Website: crate-barrel
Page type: orders-overview
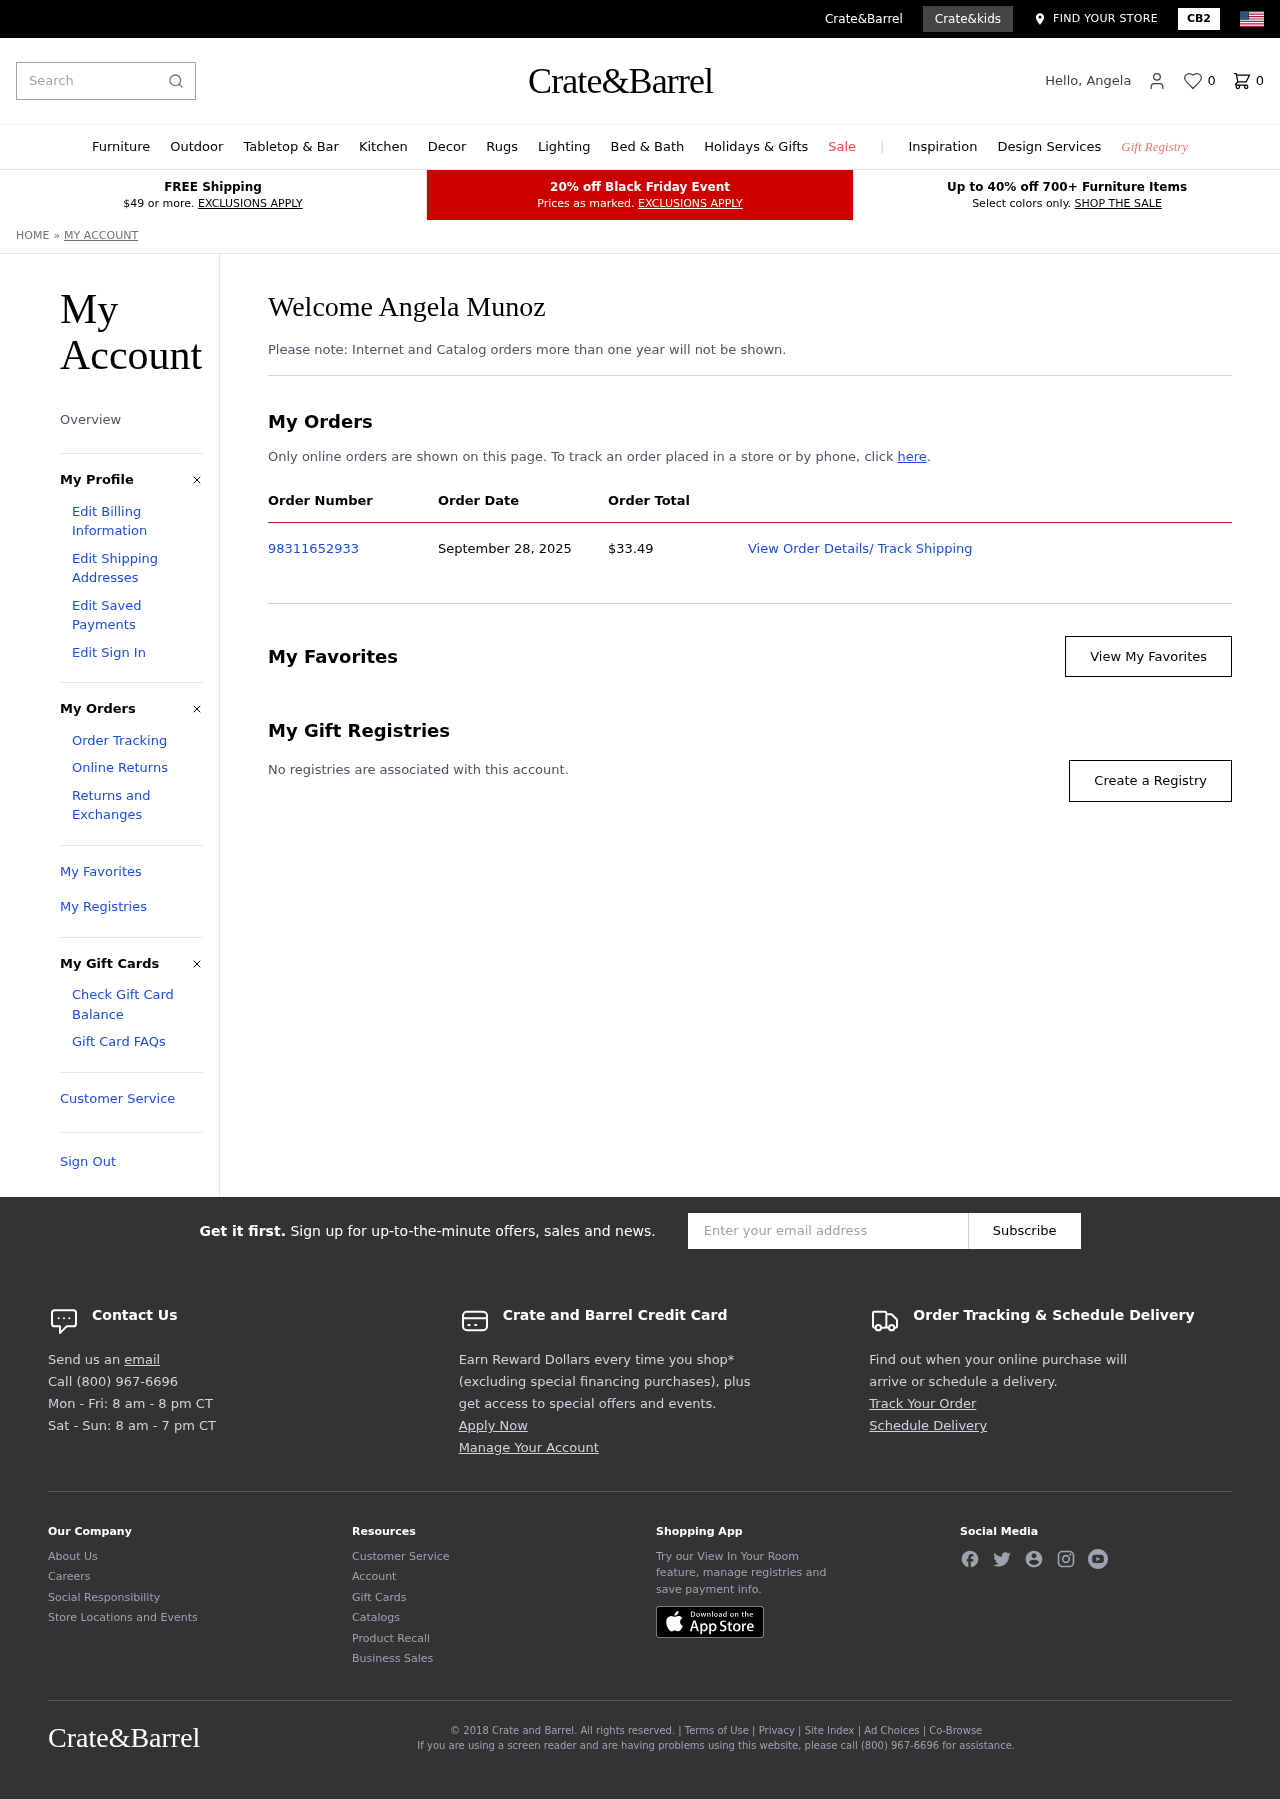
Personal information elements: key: PII_FIRSTNAME
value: Angela
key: PII_FULLNAME
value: Angela Munoz
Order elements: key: ORDER_NUM_ITEMS
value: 0
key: ORDER_ID
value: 98311652933
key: ORDER_DATE
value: September 28, 2025
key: ORDER_TOTAL
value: $33.49
Search elements: key: HEADER_SEARCH
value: Search
Other elements: key: FAVORITES_COUNT
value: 0